如图，在等腰$\text{Rt}\triangle ABC$中，斜边$AB=8\mathrm{cm}$，点$P$在以$AC$为直径\\
的半圆上，$M$为$PB$的中点，当点$P$沿半圆从点$A$运动至点$C$时，点$M$运动的路径长是\underline{\qquad}$\mathrm{cm}$．

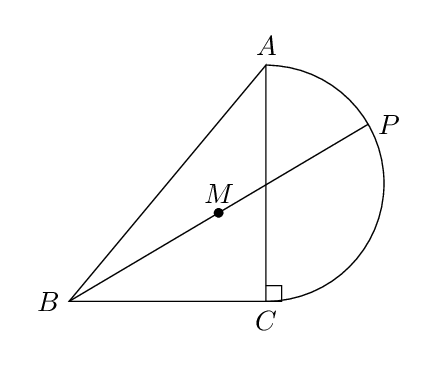
【解答】
\noindent 【答案】$\sqrt{2}\pi$\\[4pt]
\noindent 【分析】本题考查了中位线的性质，求弧长，勾股定理，圆周角定理；连接$PA$、$PC$，取$AB$、$BC$的中点$E$、$F$，\\
连接$EF$、$EM$、$FM$．首先证明$\angle EMF=90^\circ$，推出点$M$的轨迹是半圆$EF$，由此即可解决问题．\\[4pt]
\noindent 【详解】解：如图，连接$PA$、$PC$，取$AB$、$BC$的中点$E$、$F$，连接$EF$、$EM$、$FM$．\\

\noindent $\because AC$是直径，\\
$\therefore \angle APC=90^\circ$，\\
$\because BE=EA$，$BM=MP$，\\
$\therefore EM\parallel PA$，同理$FM\parallel PC$，\\
$\therefore \angle BME=\angle BPA$，$\angle BMF=\angle BPC$，\\
$\therefore \angle BME+\angle BMF=\angle BPA+\angle BPC=90^\circ$，\\
$\therefore \angle EMF=90^\circ$，\\
$\therefore$ 点$M$的轨迹是半圆$EF$\\
$\because BC=AC$，$\angle ACB=90^\circ$，$AB=8$，\\
$\therefore AC=4\sqrt{2}$，$EF=\dfrac{1}{2}AC=2\sqrt{2}$，\\
$\therefore$ 点$M$运动的路径长是$l_{EF}=\dfrac{1}{2}\pi\times 2\sqrt{2}=\sqrt{2}\pi$\\
故答案为：$\sqrt{2}\pi$．
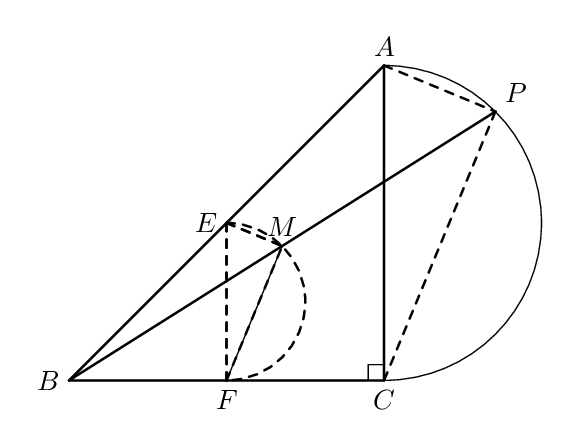